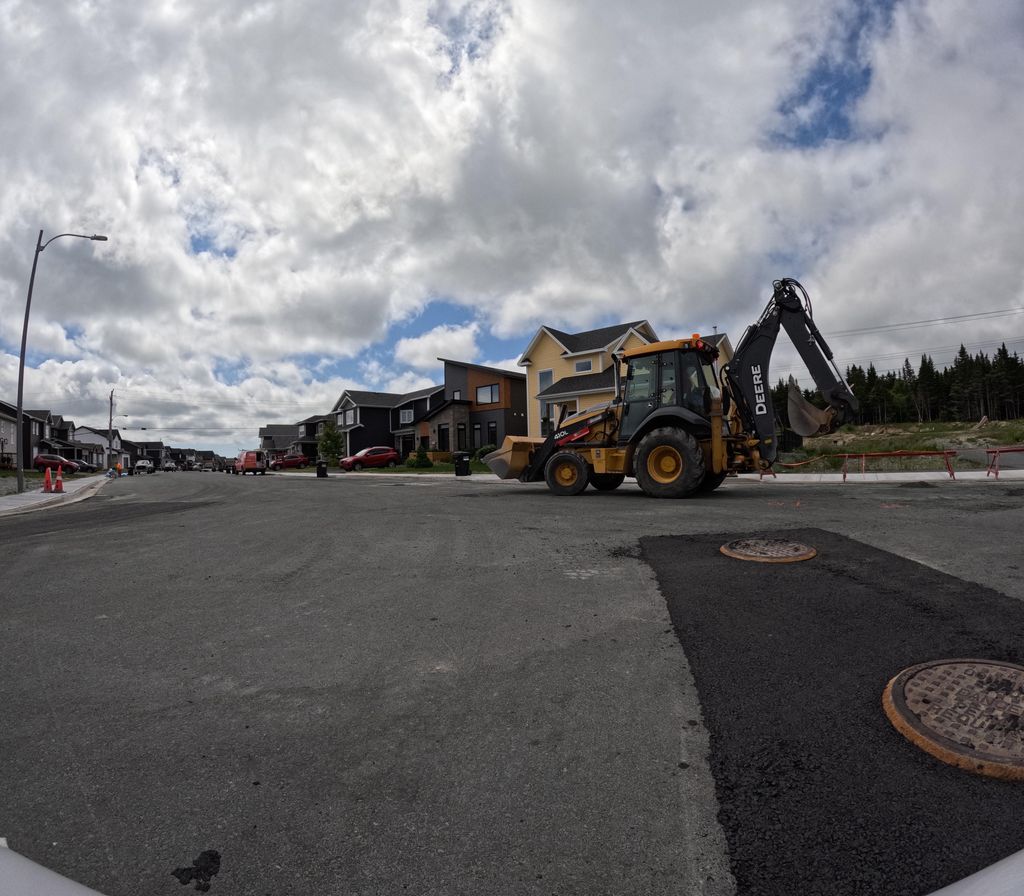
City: st_johns